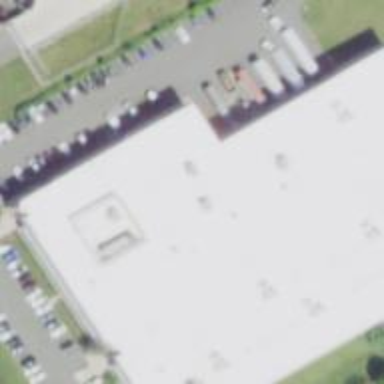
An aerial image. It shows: Industrial building.